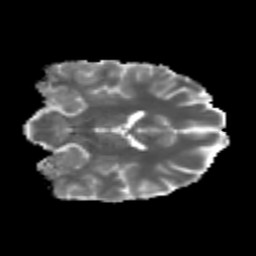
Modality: MD
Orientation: coronal
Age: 19
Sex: female
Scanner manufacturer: siemens
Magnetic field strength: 3 T
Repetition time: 3.5 s
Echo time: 0.125 s